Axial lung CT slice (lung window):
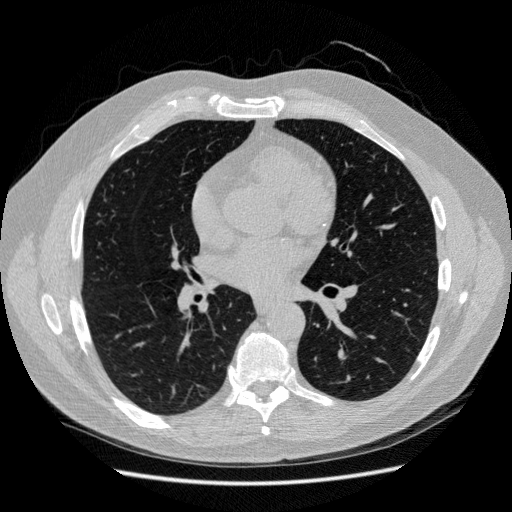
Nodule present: no